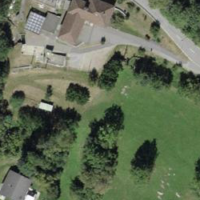
EUNIS habitat code: 55
Species observed at this site:
Ajuga reptans